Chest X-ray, PA view. Patient: 17 years old, sex M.
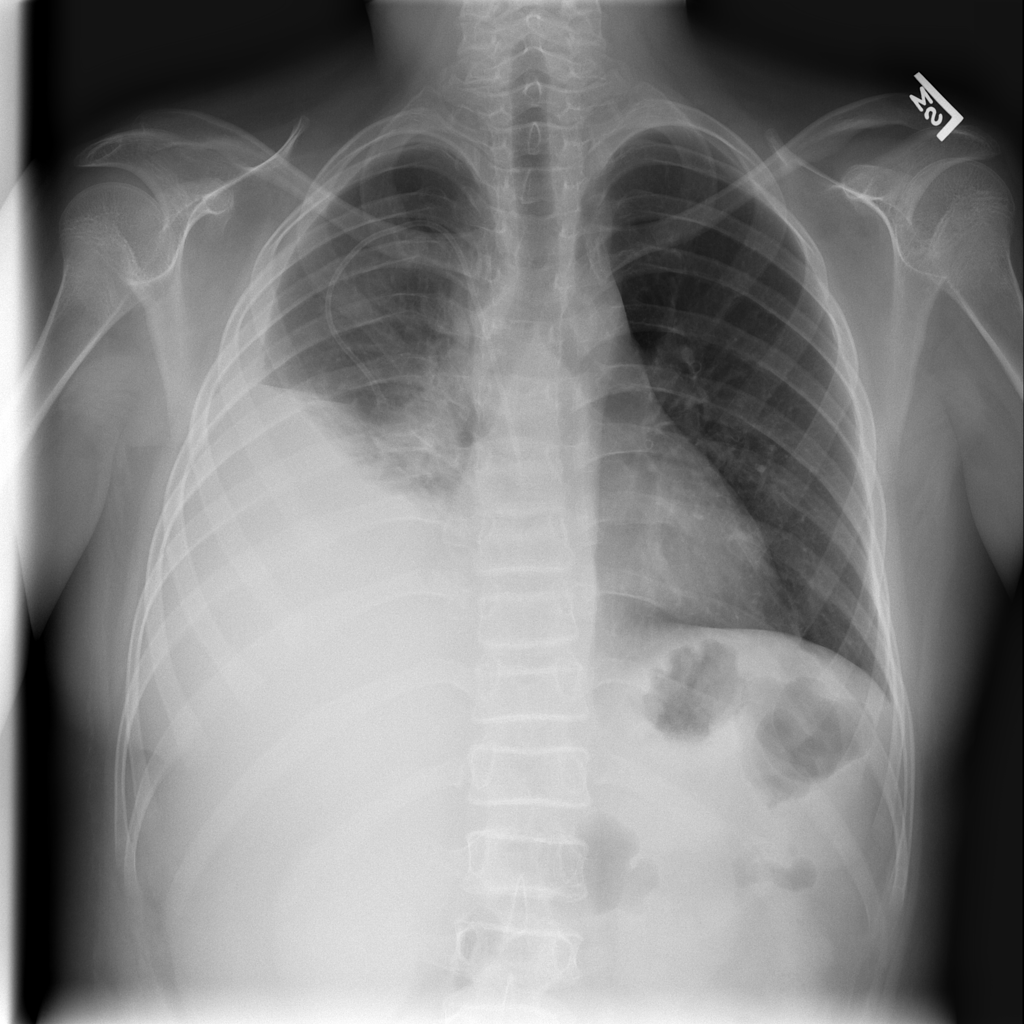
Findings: Effusion